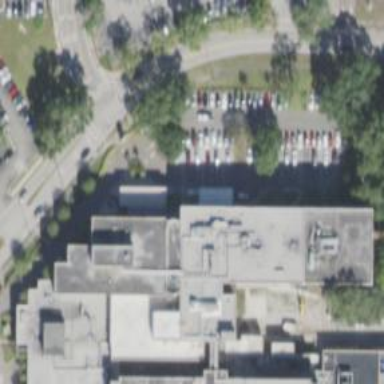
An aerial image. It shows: Entrance designated for emergency wards.